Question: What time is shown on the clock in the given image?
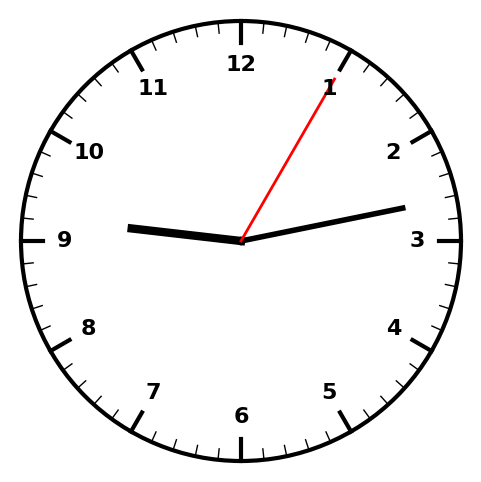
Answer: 09:13:05